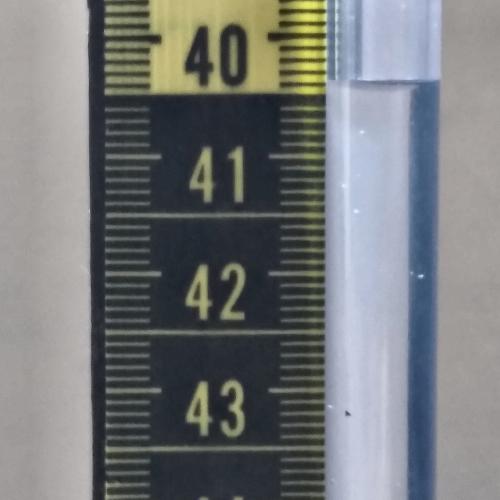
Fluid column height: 40.4 cm